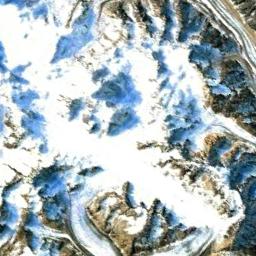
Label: snowberg